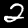
Digit: 2